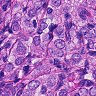
Metastatic tissue present: yes